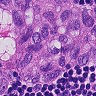
Metastatic tissue present: yes